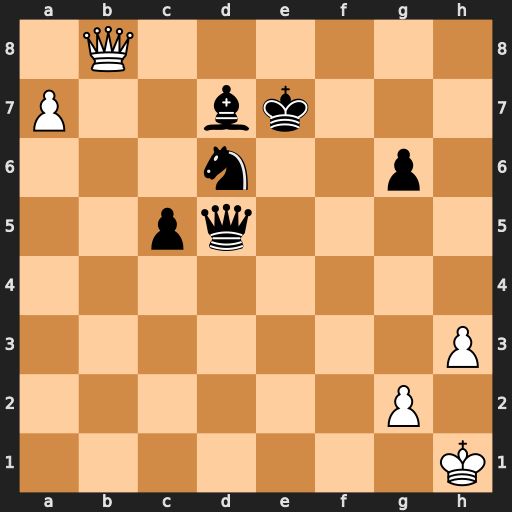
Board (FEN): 1Q6/P2bk3/3n2p1/2pq4/8/7P/6P1/7K
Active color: w
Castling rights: -
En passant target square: -
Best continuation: a8=Q Qxa8 Qxa8